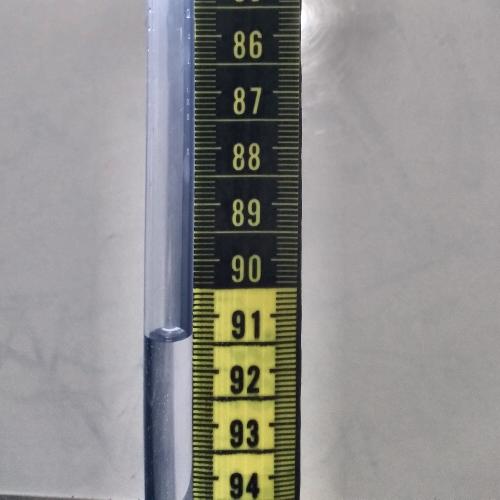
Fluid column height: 91.3 cm